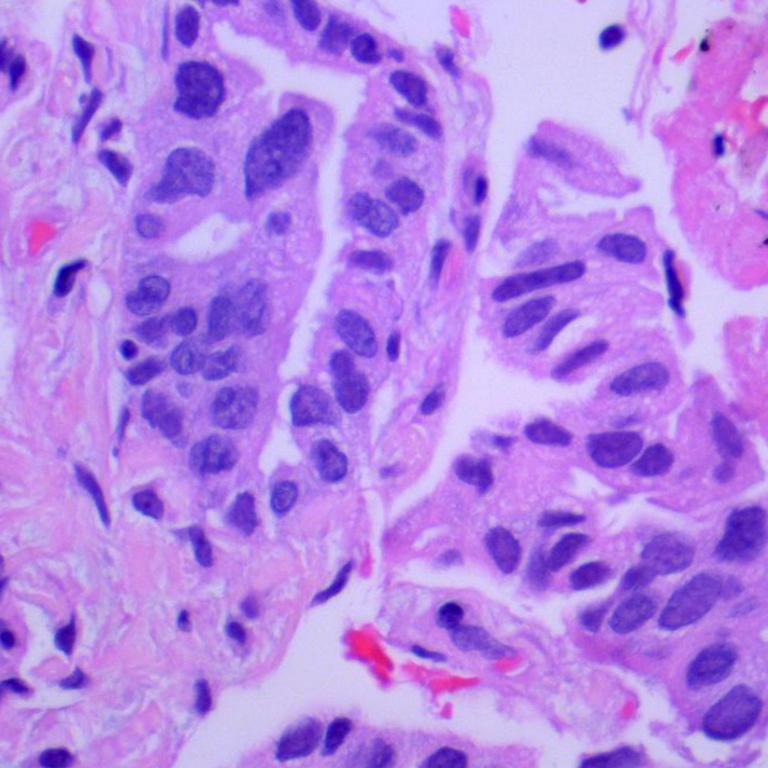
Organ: lung
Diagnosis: adenocarcinomas